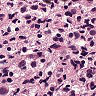
Metastatic tissue present: yes